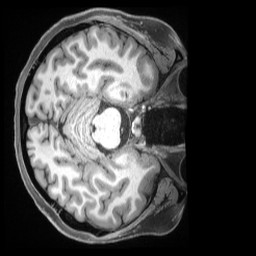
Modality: T1w
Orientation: axial
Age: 26
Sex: female
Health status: ill
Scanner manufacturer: siemens
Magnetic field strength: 3 T
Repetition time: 2.5 s
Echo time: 0.00181 s